Question: I wish to use jenkins-job-dsl plugin to add 'Build Description' column in my sectioned view. Unfortunately I couldn't find any information in Jenkins Job DSL API (<URL> about it.

I assume it is not available via dsl jenkins api, but I would like to make sure. Thanks!
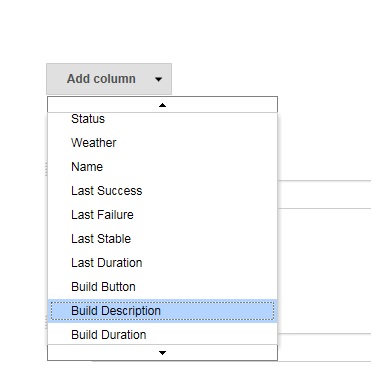
Answer: If something is supported out of the box, you can use a <URL> to add any config elements:
'''
sectionedView('project-summary') {
filterBuildQueue()
filterExecutors()
sections {
listView {
name('Project A')
jobs {
regex(/project-A-.*/)
}
columns {
status()
weather()
name()
lastSuccess()
lastFailure()
}
}
}
configure { view ->
view / sections / 'hudson.plugins.sectioned__view.ListViewSection' / columns << 'jenkins.plugins.extracolumns.BuildDescriptionColumn' {
columnWidth(80)
forceWidth(false)
}
}
}
'''